Interaction volume radius: 10 \u00c5
Interaction volume height: 35 \u00c5
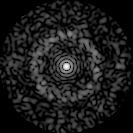
Disorder parameter: 0.8176